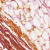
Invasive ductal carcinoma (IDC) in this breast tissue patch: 0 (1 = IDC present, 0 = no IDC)